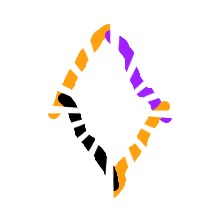
Shape: rhombus